Question: I am attempting to make a stacked column chart representing events on a timeline. I need evenly-spaced bars, that scroll left/right with their respective ticks. Currently upon scrolling, the columns remain in place and their data is updated to reflect the new timespan they represent (I assume).
For example: when scrolling one "step" to the right, I note these differences:

The column remains in place with updated data and the axis tick moves to the left. This results in a 'graphic equalizer'-like effect when scrolling. (See <URL>
What I need is to have the column represent the same data for the life of the chart, and to scroll left/right with its tick mark.
I suspect I'm misunderstanding something in the configuration. Any help/direction would be very much appreciated.
(As a side note: is there any easy way to style/color data from the past (with an xAxis datetime value of < today) differently to normal data?)
'''
chart: {
alignTicks: false,
backgroundColor: '#eeeeee',
events: {
load: function (e) {
this.xAxis[0].setExtremes(1390943153305, 1400015153305);
}
},
ignoreHiddenSeries: true,
renderTo: $('#chart')[0]
},
colors: ['#89f1a4','#68d9f7','#9eb9ef','#c49eef'],
credits: {enabled: false},
legend: {
enabled: true,
shadow: true
},
rangeSelector: {selected: 1},
title: {text: 'Global Events'},
navigator: {
height: 40,
xAxis: {
gridLineWidth: 1
},
series: {type: 'column'}
},
plotOptions: {
series: {
showInLegend: true,
stacking: 'normal',
dataGrouping: {
enabled: true,
forced: true,
units: [
['millisecond', [604800000]], // Attempting to force data into weekly groups, throws error if this is null
['second', [604800]],
['minute', [10080]],
['hour', [168]],
['day', [7]],
['week', [1]], // Expected this to be the only required option if I only want weekly grouping...
['month', null],
['year', null]
]
}
}
},
xAxis: {ordinal: false},
series: data
'''
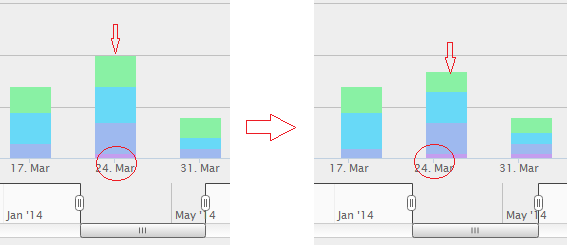
Answer: If you want just weekly grouping, then only that one set, see: <URL>
I think that resolves your issue, right?
'''
plotOptions: {
series: {
showInLegend: true,
stacking: 'normal',
dataGrouping: {
enabled: true,
forced: true,
units: [ [ 'week', [1] ]]
}
}
},
'''
Regarding additional question:
- yes you can set specific color for each point, but you need to determine on your own what color should be set:
'''
data: [{ x: timestamp, y: value, color: color }, { x: timestamp, y: value, color: color }... ]
'''
Another solution is to wrap setting color for column. Something similar I have done for candlestick: <URL>.